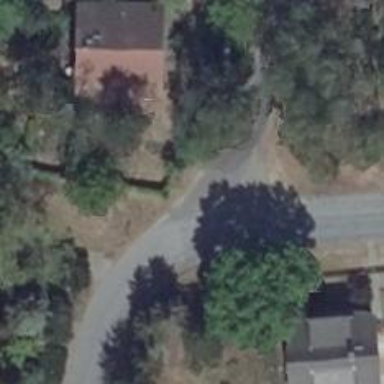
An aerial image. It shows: Residential road with asphalt surface.